Question: Attempting to animate the Android Ring Shape to produce an effect similiar to the shown sequence of images.

I have found the Shape Drawable type of Ring.
'''
<shape
xmlns:android="http://schemas.android.com/apk/res/android"
android:shape="ring"
android:innerRadius="75dp"
android:thickness="25dp"
android:useLevel="false">
'''
Along with the ArcShape(startAngle, sweepAngle) method.
'''
ShapeDrawable shape = new ShapeDrawable(new ArcShape(0, 360));
shape.setIntrinsicHeight(100);
shape.setIntrinsicWidth(100);
shape.getPaint().setColor(Color.BLACK);
'''
However, the problems arise from being unable to find the drawable shape's sweep angle property or the ability to create an inner radius for ArcShape.
I am attempting to produce a smooth animation.
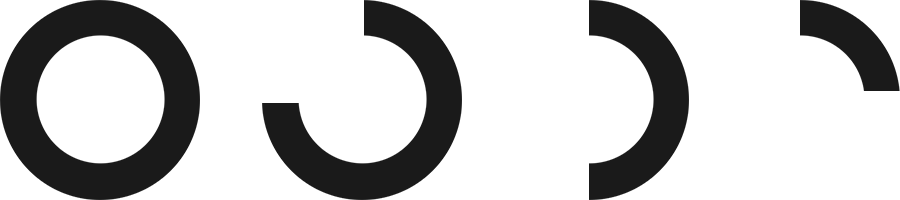
Answer: Useful material: <URL>
Using PorterDuff Clear mode the inner can be "removed", leaving a doughnut shape. You can then use the Arc's sweep angle by redrawing through extending the Animation class.